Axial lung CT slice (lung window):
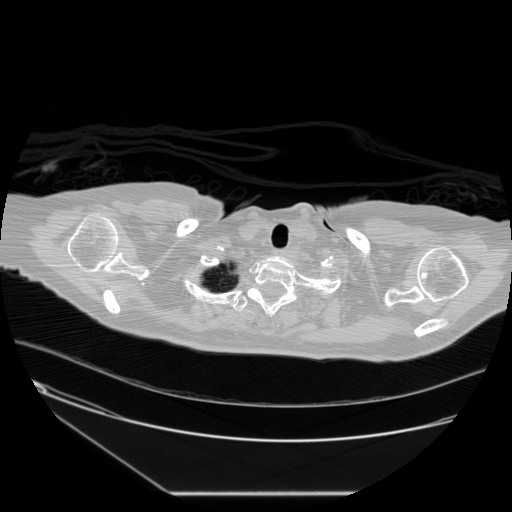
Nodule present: no